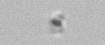
Label: detritus